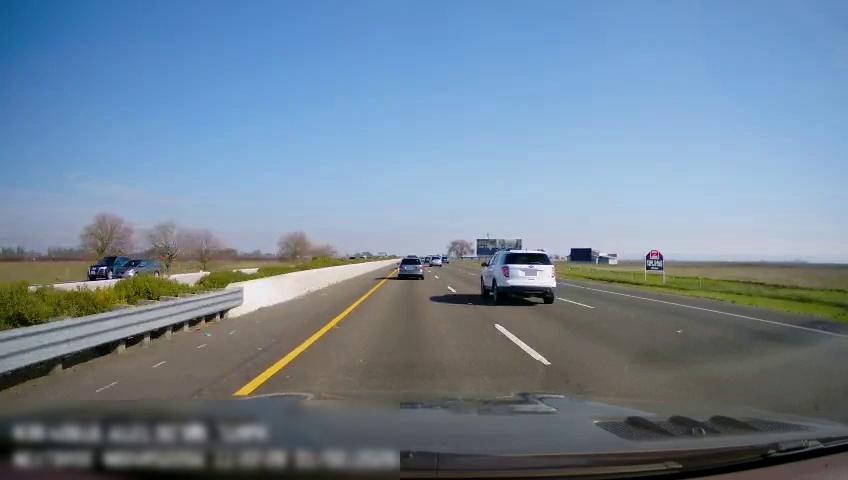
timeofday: Day
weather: Sunny
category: Drivable Space
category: Vehicles | SUV
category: Vehicles | Car
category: Vehicles | SUV
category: Vehicles | SUV
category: Vehicles | SUV
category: Lanes | Current Lane
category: Lanes | Current Lane
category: Lanes | Alternate Lane
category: Lanes | Alternate Lane